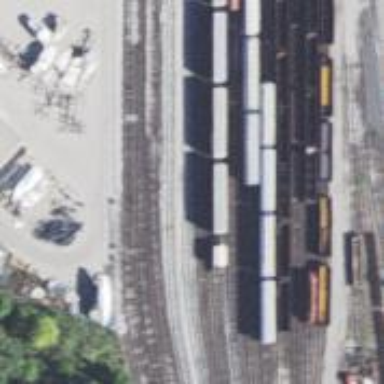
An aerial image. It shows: Railway yard used for servicing trains.